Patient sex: F
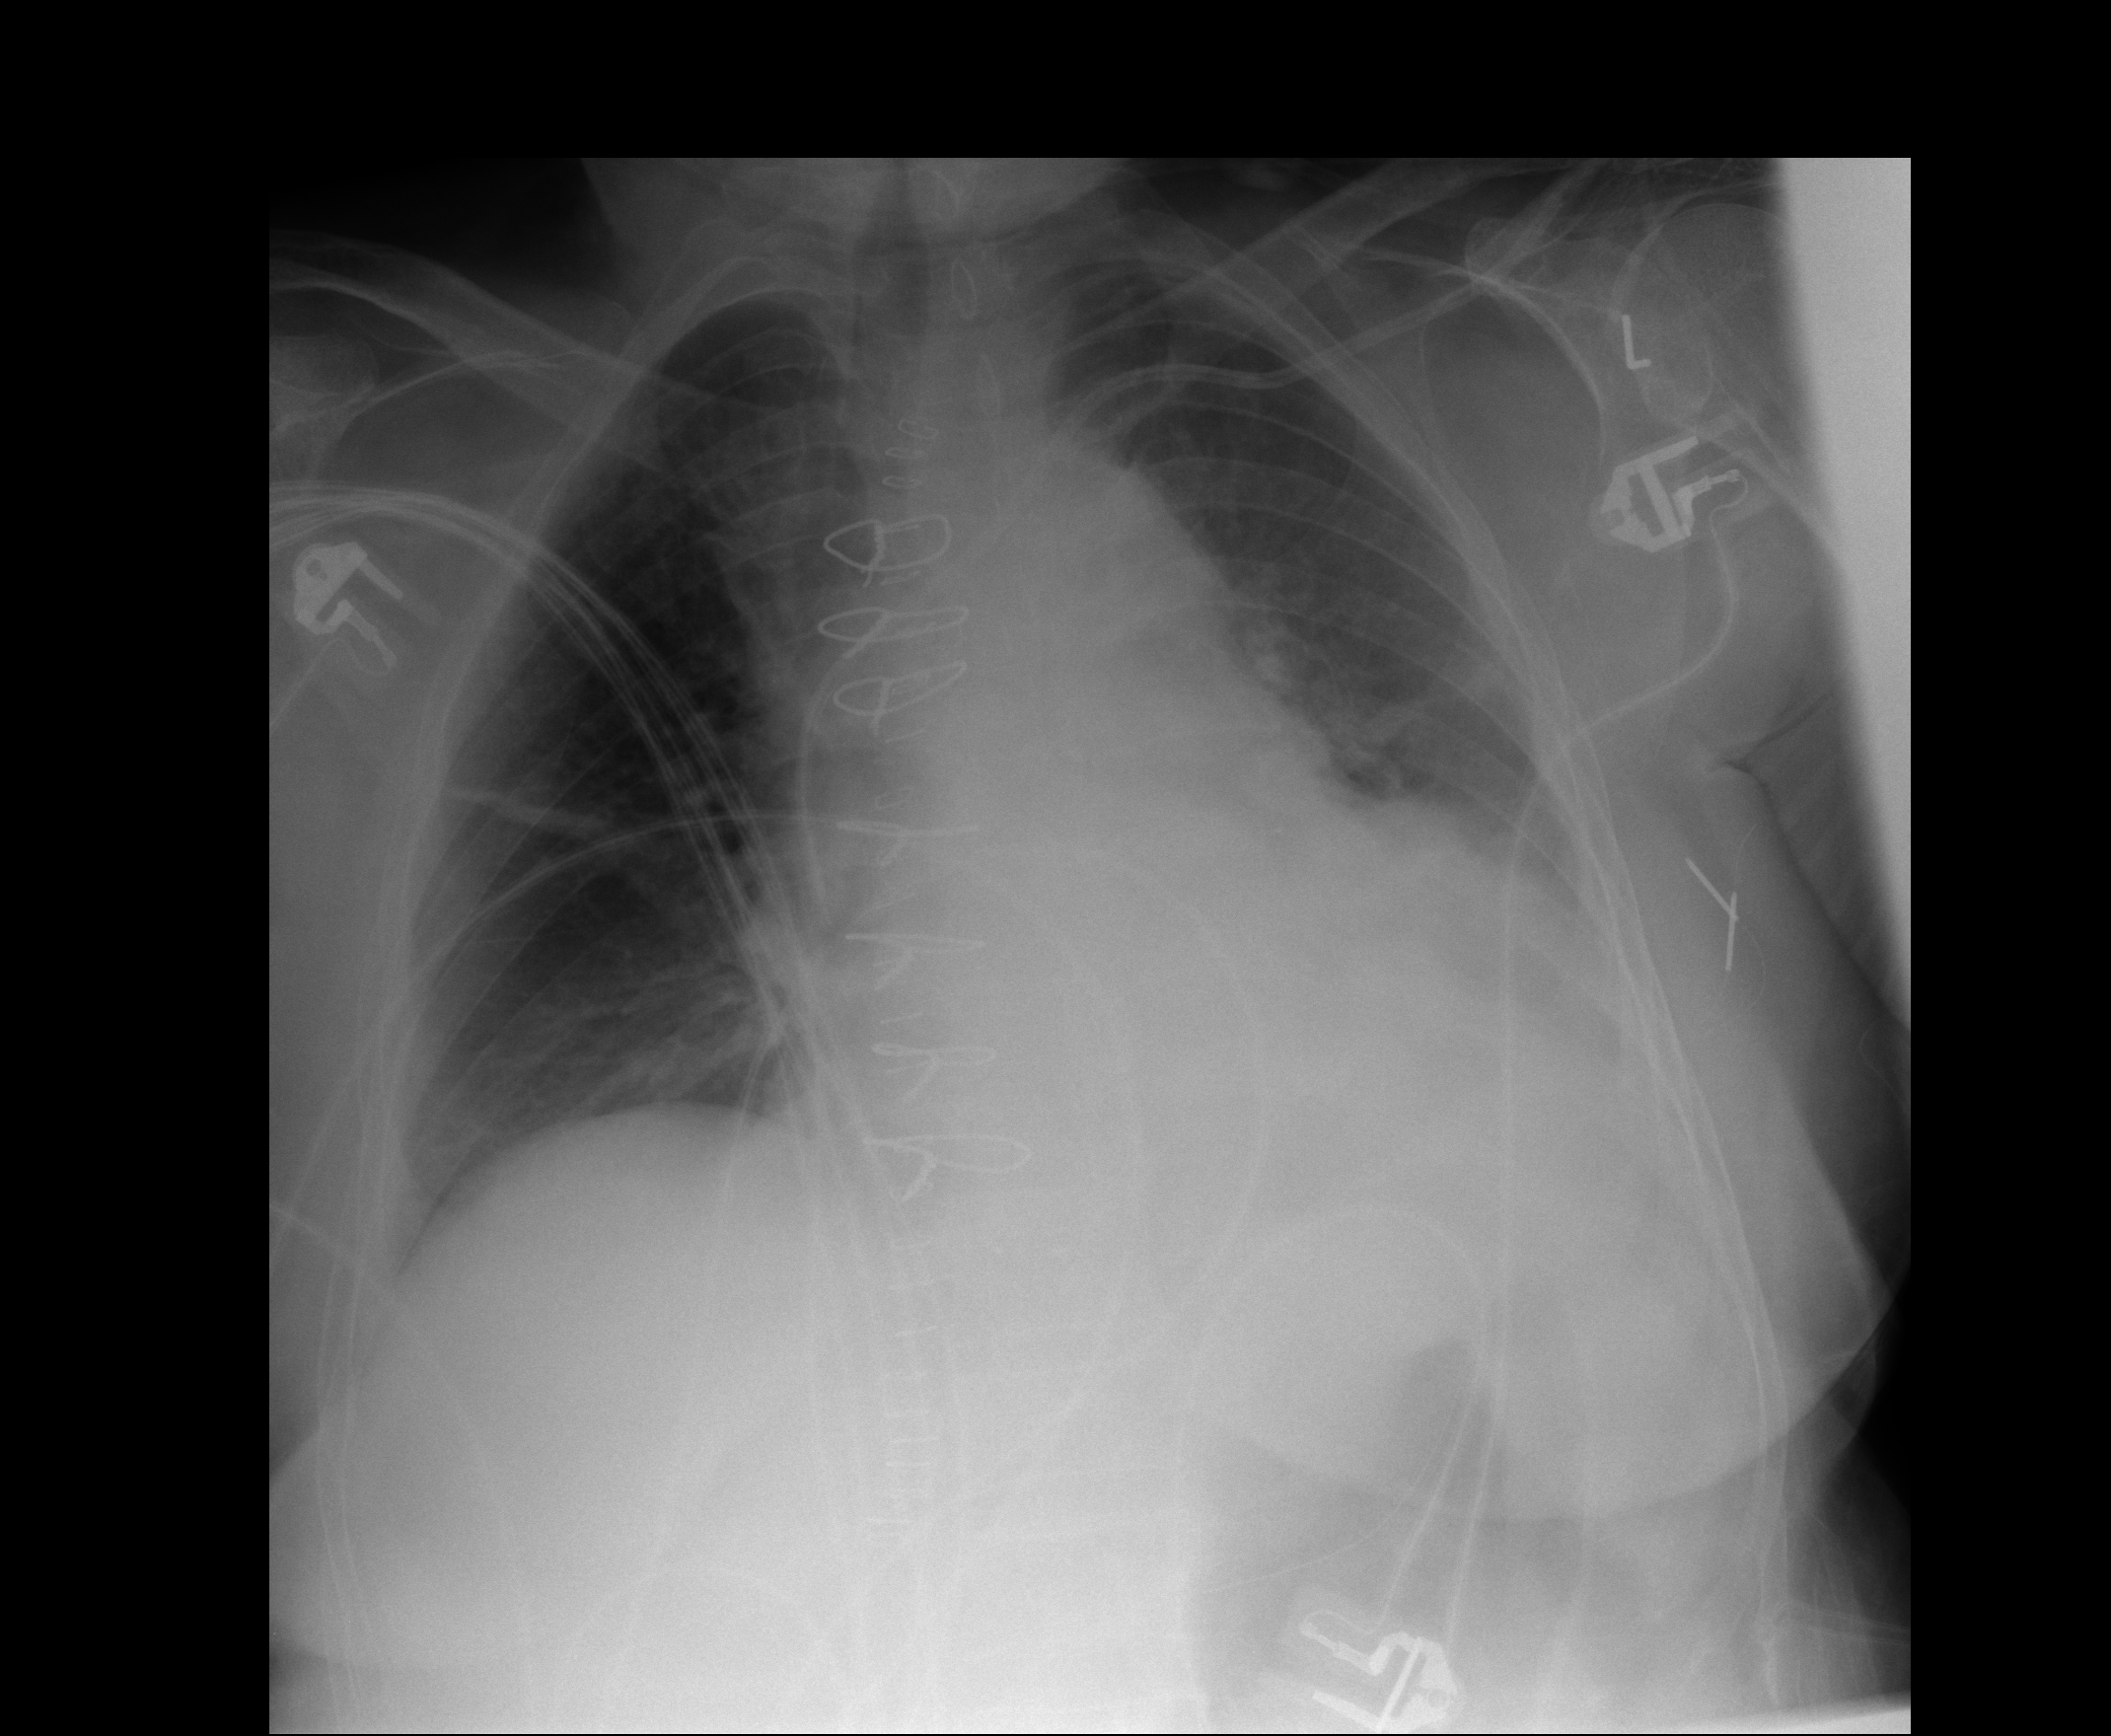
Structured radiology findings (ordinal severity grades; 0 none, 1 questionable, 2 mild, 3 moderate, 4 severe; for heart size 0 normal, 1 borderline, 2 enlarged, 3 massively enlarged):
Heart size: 1
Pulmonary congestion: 1
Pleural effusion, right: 0
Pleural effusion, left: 2
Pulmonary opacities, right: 0
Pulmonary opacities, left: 0
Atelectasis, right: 2
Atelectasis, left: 2